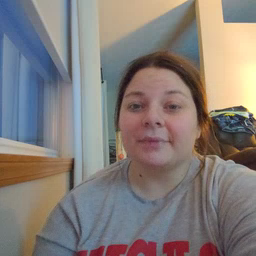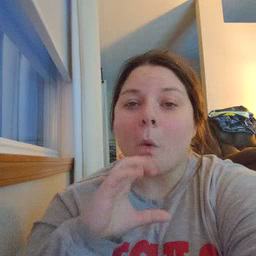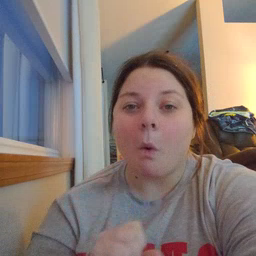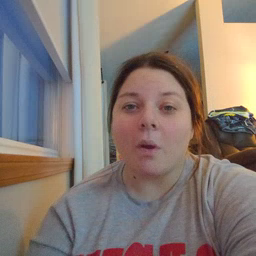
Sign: old